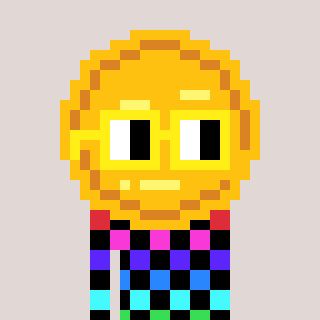
a pixel art character with square yellow glasses, a medal-shaped head and a cold-colored body on a warm background